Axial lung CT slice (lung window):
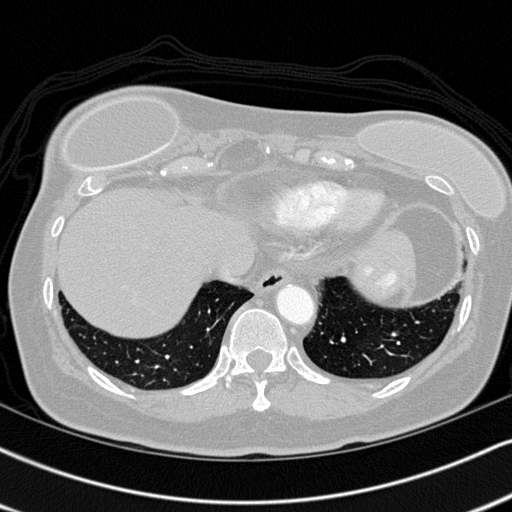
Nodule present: no